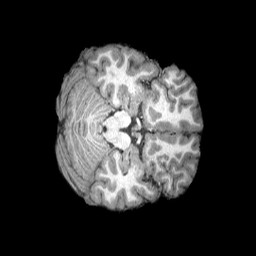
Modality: T1w
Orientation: axial
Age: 21
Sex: female